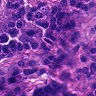
Metastatic tissue present: yes